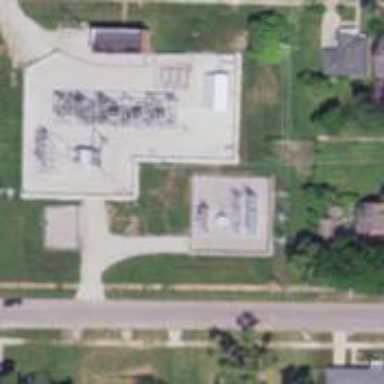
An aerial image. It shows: Power substation.